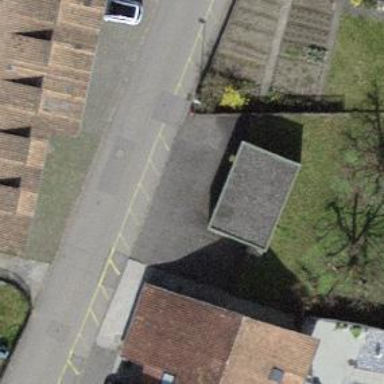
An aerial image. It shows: Post box.